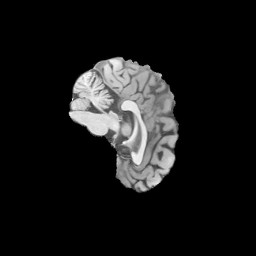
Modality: T1w
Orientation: sagittal